Interaction volume radius: 5 \u00c5
Interaction volume height: 10 \u00c5
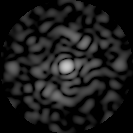
Disorder parameter: 0.8712